Question: Count the number of objects in the diagram.
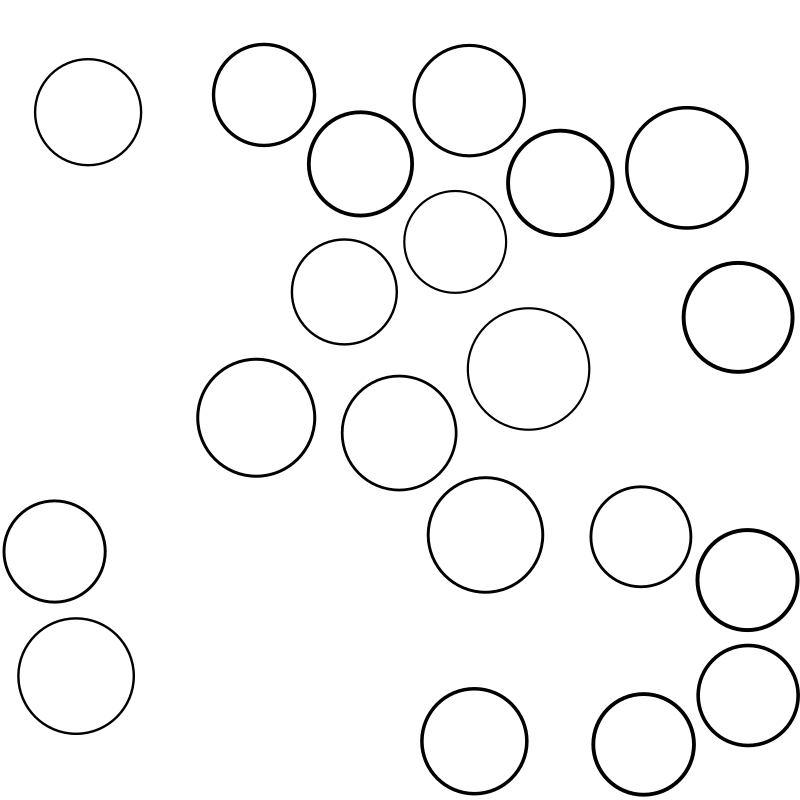
Answer: 20